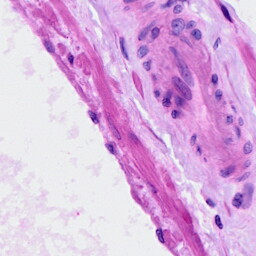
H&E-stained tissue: Ovarian